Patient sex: M
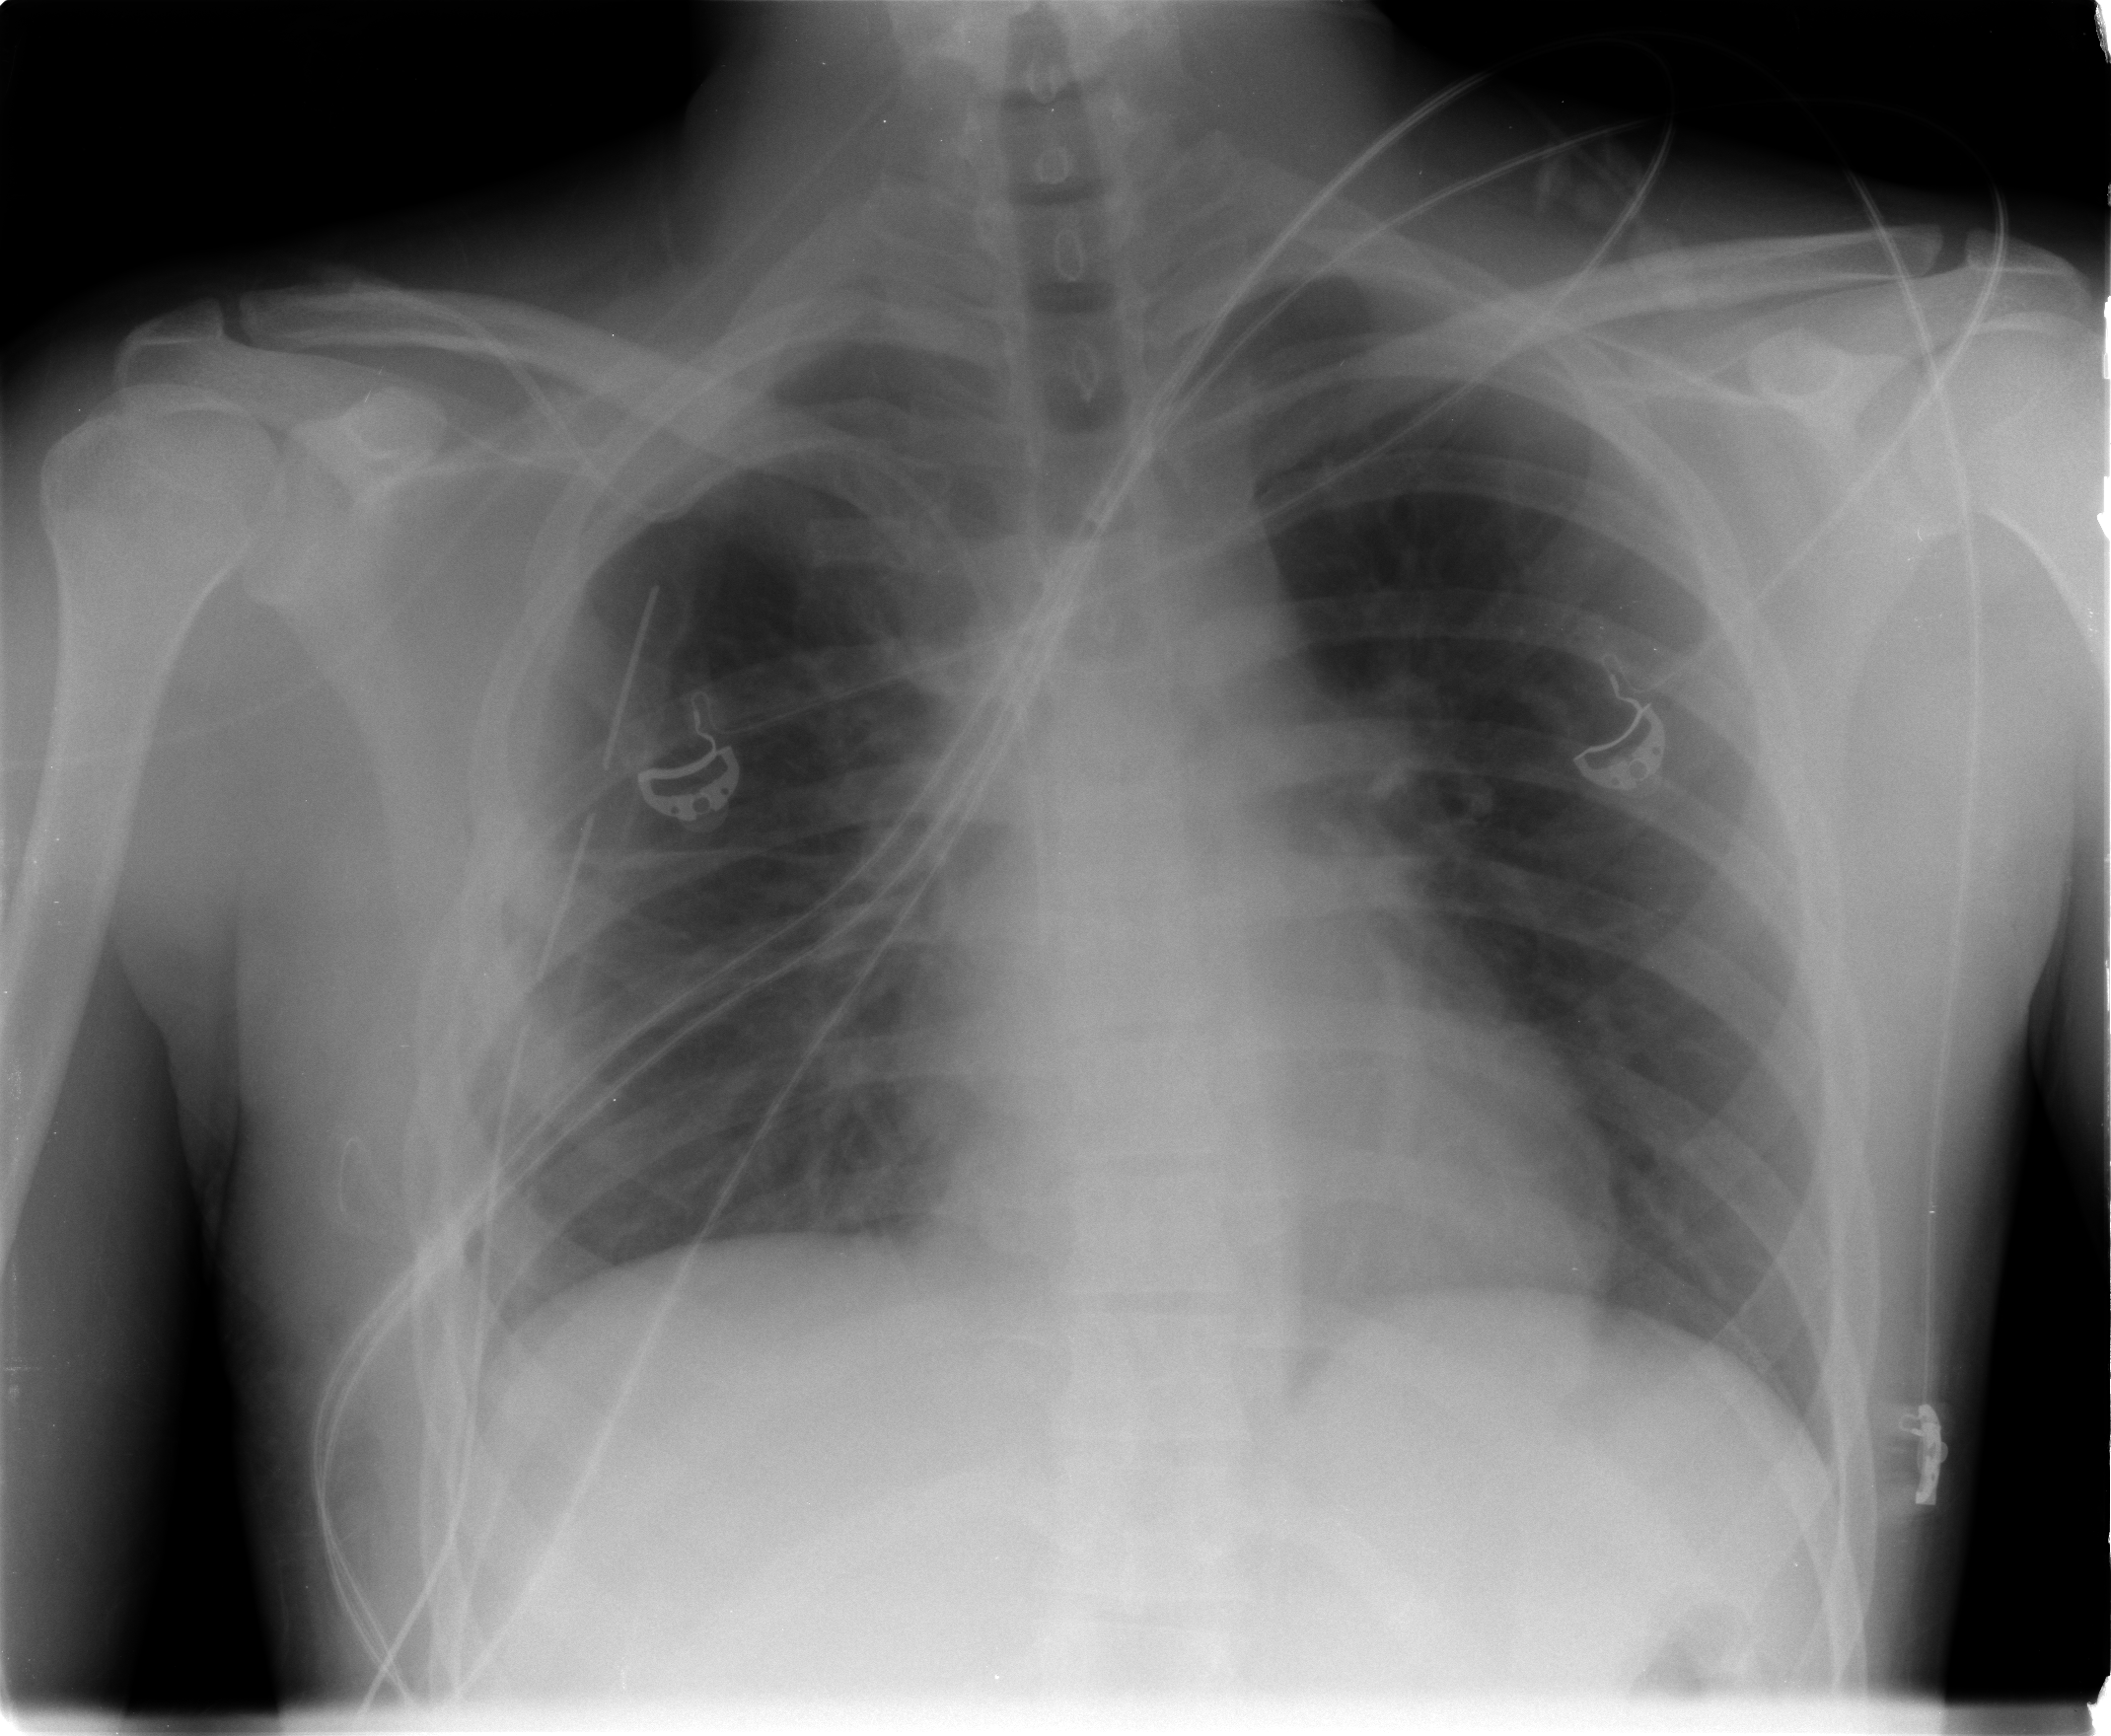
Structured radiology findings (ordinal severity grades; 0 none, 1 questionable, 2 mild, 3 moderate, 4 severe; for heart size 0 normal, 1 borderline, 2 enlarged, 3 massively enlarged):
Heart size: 0
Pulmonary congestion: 0
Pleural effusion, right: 0
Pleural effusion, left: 0
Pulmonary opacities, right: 0
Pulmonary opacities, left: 0
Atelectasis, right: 2
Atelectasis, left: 0